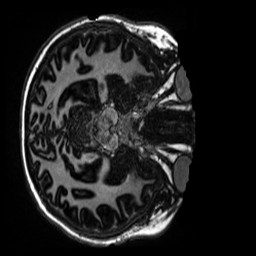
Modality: MP2RAGE
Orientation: axial
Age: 11
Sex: female
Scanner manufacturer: siemens
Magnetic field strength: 3 T
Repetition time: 4 s
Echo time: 0.00303 s